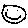
Label: smiley face